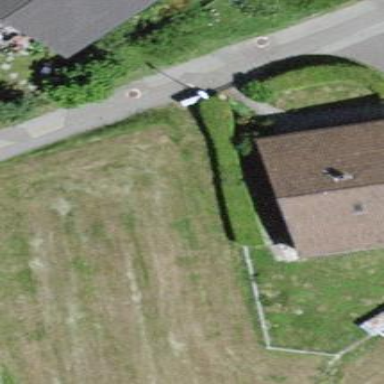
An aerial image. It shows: Simple house.